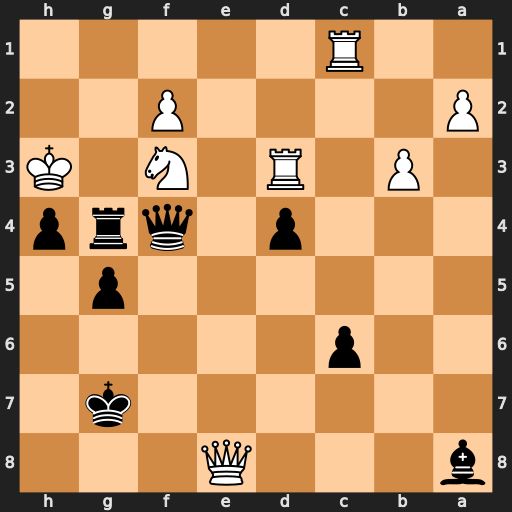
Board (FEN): b3Q3/6k1/2p5/6p1/3p1qrp/1P1R1N1K/P4P2/2R5
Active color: b
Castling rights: -
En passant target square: -
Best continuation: Rg3+ Kh2 Rxf3+ Kg1 Qxc1+